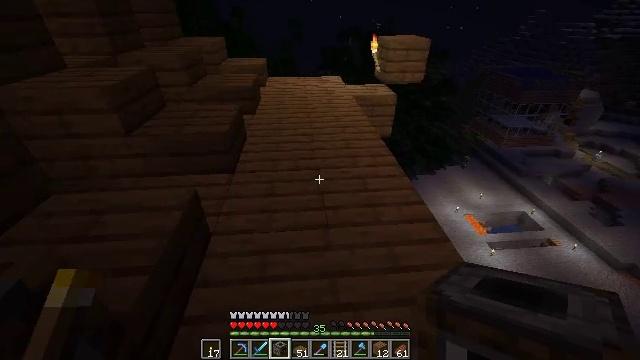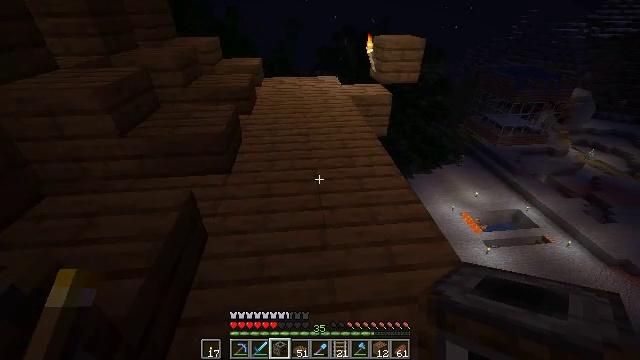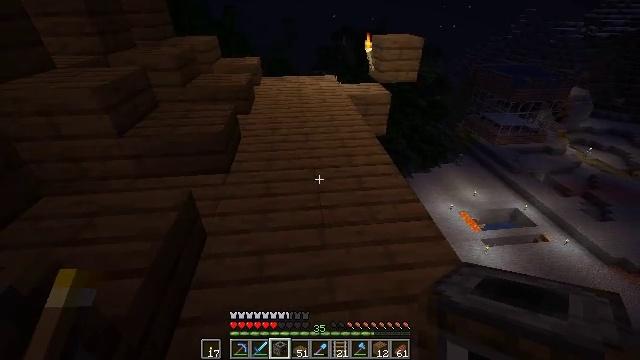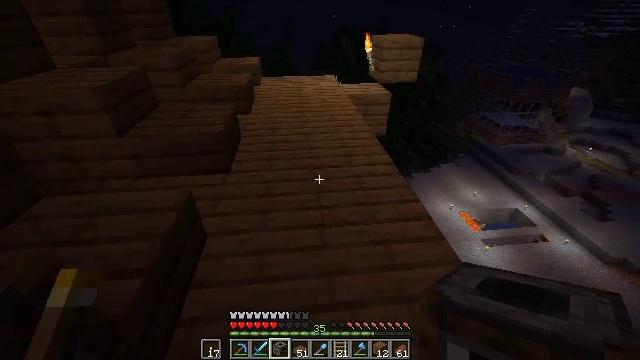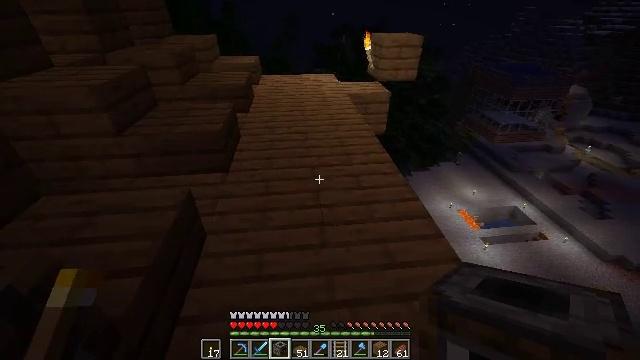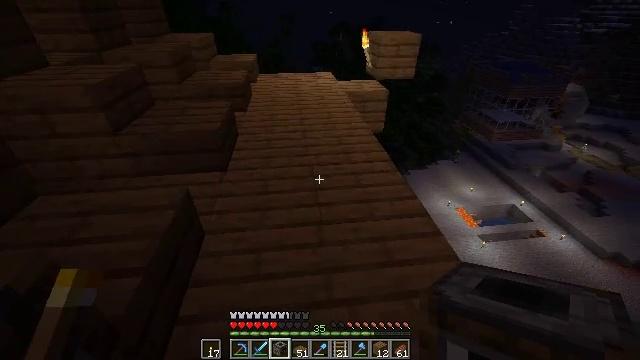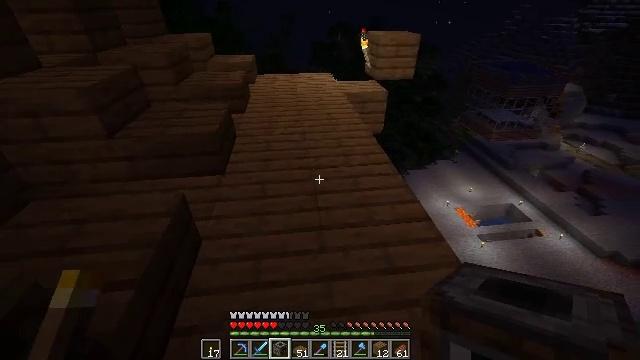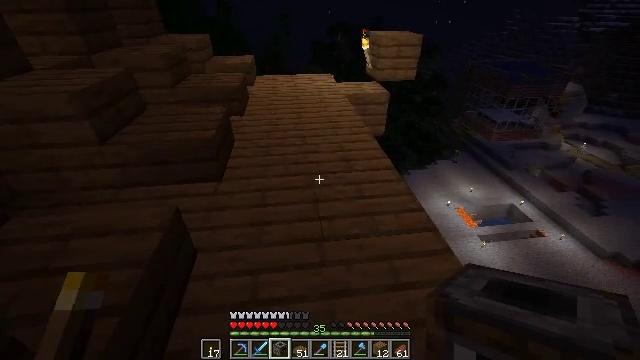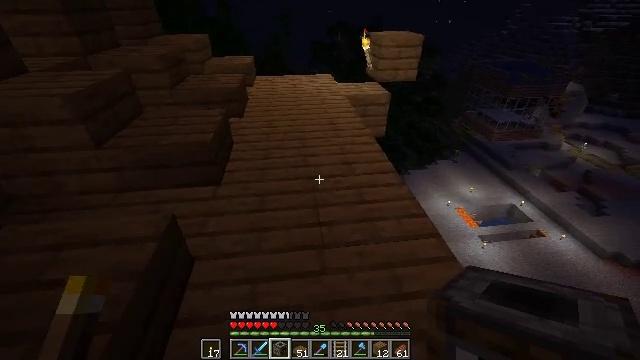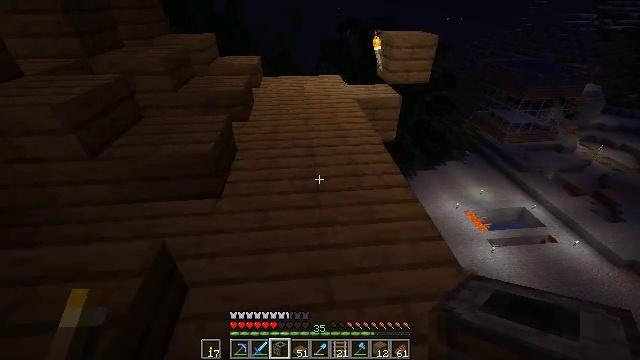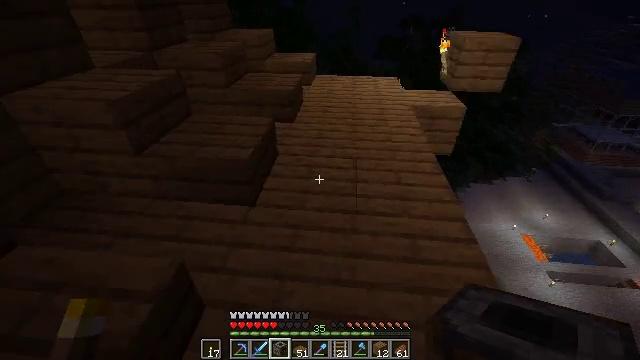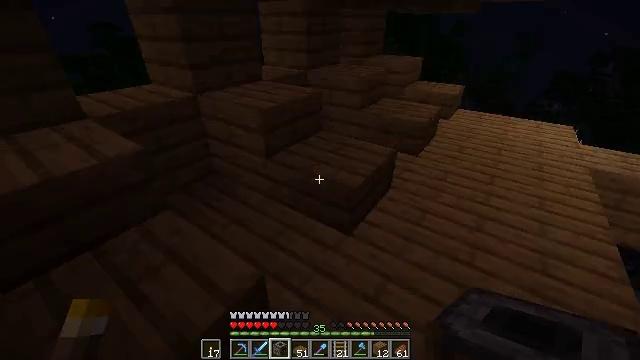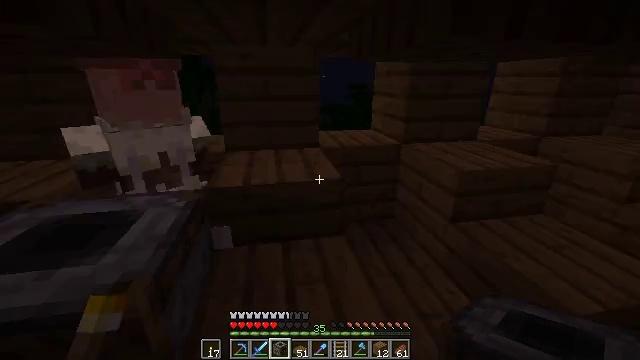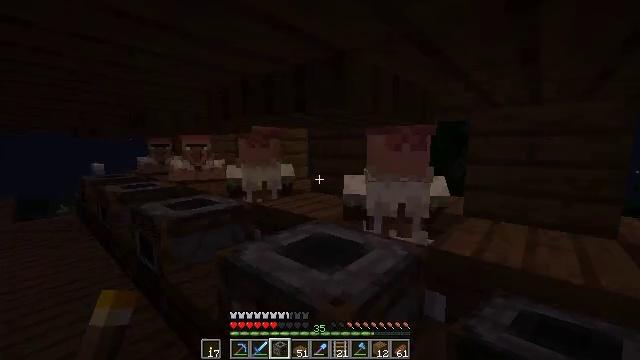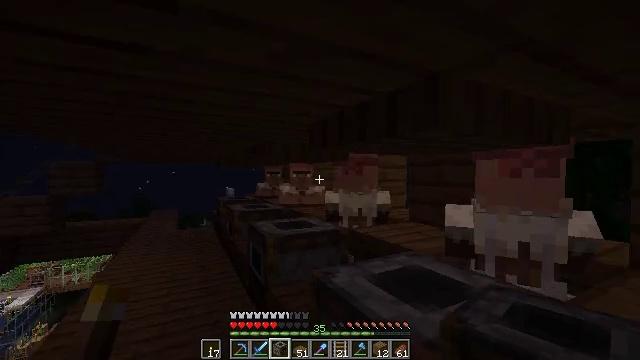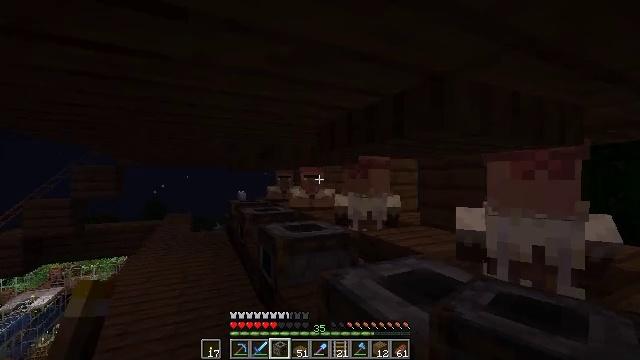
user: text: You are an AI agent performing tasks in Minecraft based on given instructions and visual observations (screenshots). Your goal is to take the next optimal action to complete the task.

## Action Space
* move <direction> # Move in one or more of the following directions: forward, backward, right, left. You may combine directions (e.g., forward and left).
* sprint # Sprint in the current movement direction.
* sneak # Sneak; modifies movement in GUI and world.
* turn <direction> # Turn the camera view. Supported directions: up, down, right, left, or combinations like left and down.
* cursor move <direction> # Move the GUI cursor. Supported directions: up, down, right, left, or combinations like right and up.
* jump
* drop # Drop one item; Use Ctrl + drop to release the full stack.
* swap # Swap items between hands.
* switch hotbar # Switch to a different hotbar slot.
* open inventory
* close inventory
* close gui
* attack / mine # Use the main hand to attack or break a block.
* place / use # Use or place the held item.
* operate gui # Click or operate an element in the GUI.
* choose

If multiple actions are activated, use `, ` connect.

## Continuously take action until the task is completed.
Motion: motion action
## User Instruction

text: Mine the smoker to break it.
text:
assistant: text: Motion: no_op
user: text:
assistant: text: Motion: no_op
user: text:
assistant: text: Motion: no_op
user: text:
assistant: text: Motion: no_op
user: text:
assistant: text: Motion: no_op
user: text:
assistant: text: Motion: move forward
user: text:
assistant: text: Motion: move forward
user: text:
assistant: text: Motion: move forward
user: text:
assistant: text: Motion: move forward, turn left
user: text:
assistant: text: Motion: move forward, turn left
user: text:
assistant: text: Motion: move forward, turn left and up
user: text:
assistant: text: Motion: turn left and up
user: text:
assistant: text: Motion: turn left and up
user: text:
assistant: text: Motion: turn left and up
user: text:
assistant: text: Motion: turn left
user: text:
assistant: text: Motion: no_op
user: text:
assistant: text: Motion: no_op
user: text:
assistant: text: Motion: no_op
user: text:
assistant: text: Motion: no_op
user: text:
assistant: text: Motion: no_op
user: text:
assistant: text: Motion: turn right and down
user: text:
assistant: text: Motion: turn right and down
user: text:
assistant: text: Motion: turn right
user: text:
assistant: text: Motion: move forward and move left, turn right
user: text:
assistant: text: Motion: move forward and move left, turn right
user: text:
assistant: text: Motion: move forward and move left, turn right and down
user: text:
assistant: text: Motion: move forward and move left, turn right and down
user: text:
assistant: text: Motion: move forward, turn right
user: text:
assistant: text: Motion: turn right
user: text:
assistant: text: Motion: turn right